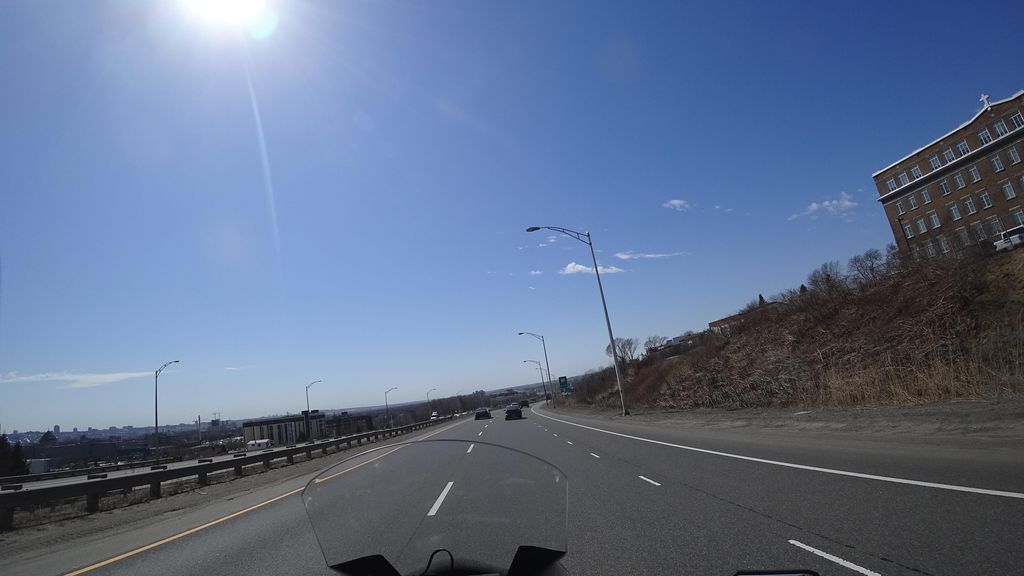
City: quebec_city